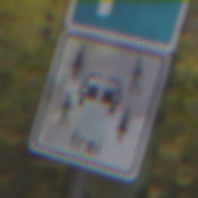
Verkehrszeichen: CarsharingfahrzeugeFrei
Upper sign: Parken
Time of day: MorningAfternoon
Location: Outdoor (Nature)
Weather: Overcast
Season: Autumn
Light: Natural